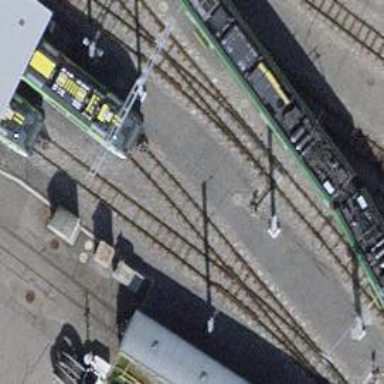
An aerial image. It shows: Narrow-gauge railway service yard with 1 track. The railway is electrified with contact line.